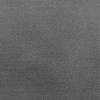
Atmospheric dust classification: dusty